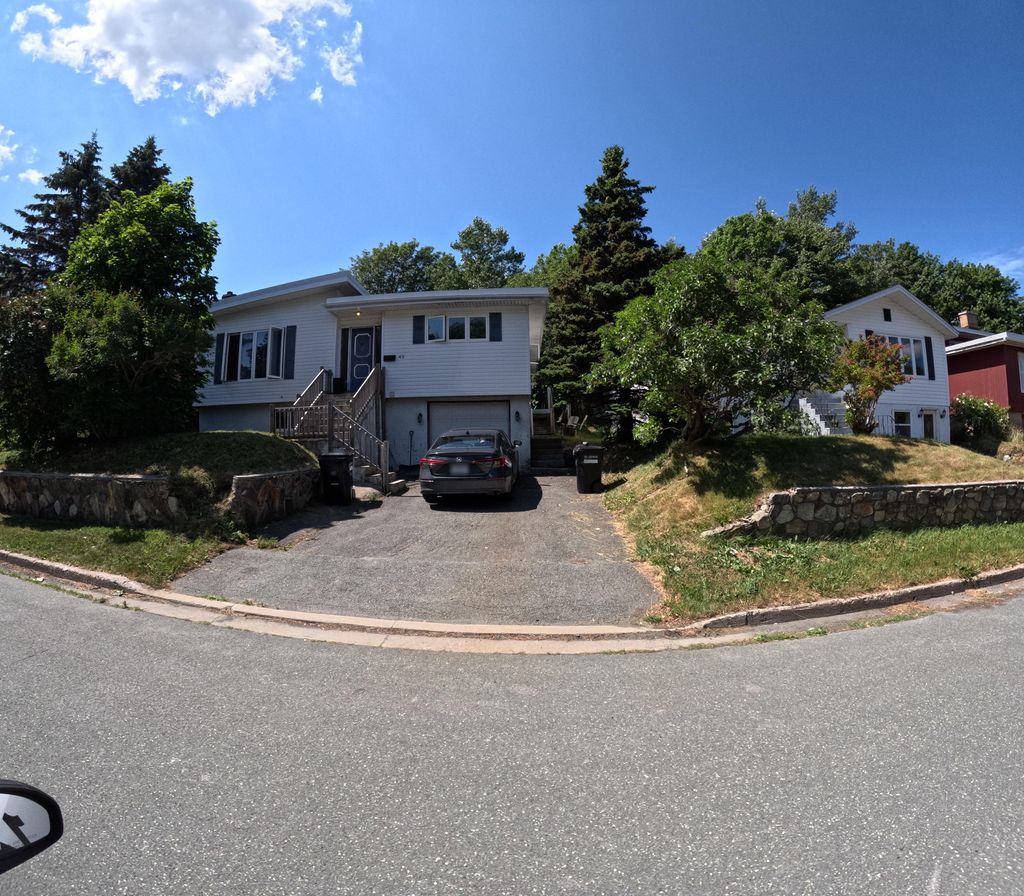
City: st_johns